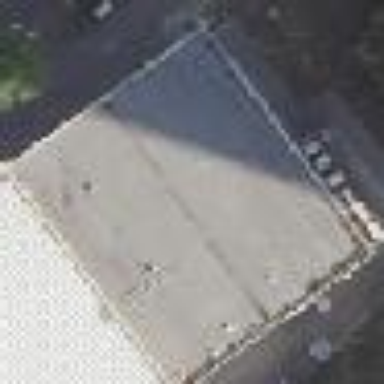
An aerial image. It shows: Building that serves as fuel station.